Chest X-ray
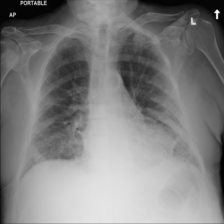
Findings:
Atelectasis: negative
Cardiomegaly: negative
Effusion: negative
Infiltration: positive
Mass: negative
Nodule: negative
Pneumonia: negative
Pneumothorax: negative
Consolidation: negative
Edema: negative
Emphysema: negative
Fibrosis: negative
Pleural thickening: negative
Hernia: negative